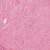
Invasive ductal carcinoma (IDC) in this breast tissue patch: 1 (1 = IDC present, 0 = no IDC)